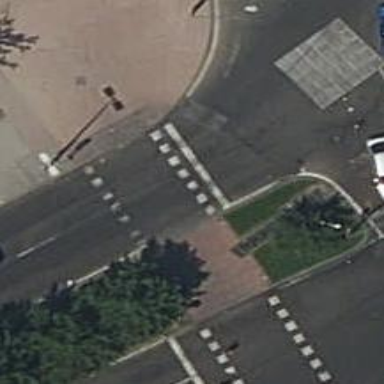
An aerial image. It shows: Road with traffic signals.